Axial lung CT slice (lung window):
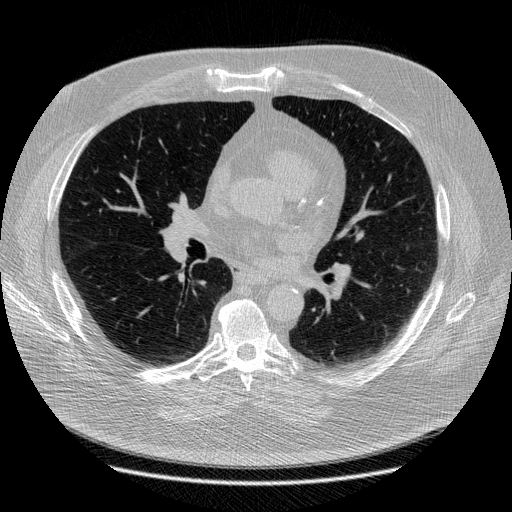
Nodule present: no